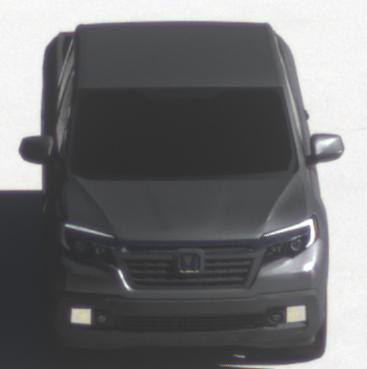
Make: Honda
Model: Ridgeline
Detailed model: Gen. 2
Model produced from: 2016
Model produced until: 2020
Doors: 4
Color: gray
Road condition: dry road
Daytime: midday
Contrast: high contrast